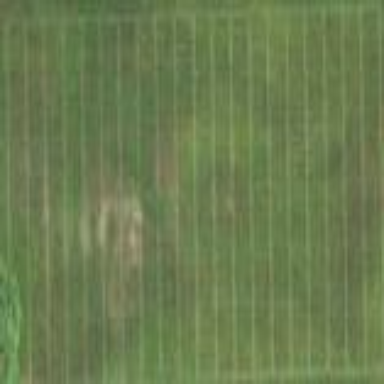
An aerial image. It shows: American football pitch for leisure and sport activities.